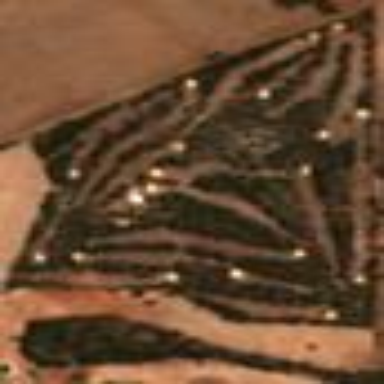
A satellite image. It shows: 18-hole golf course classified as leisure land.